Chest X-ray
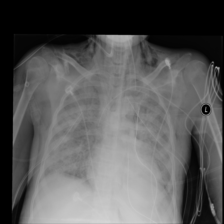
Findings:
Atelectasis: negative
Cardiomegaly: negative
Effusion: negative
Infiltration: positive
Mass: negative
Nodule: negative
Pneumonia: negative
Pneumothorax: negative
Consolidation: negative
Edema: negative
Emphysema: negative
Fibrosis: negative
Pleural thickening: negative
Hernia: negative